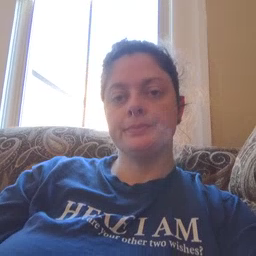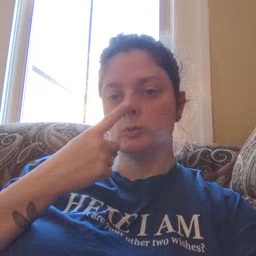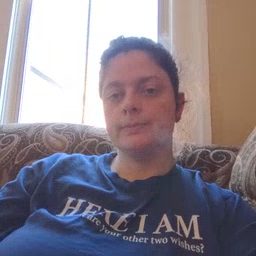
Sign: nose